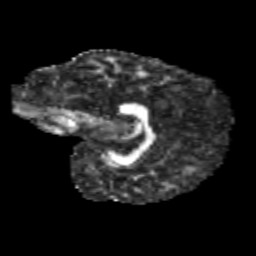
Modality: FA
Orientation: sagittal
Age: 9
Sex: male
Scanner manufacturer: siemens
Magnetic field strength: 3 T
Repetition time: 3.8 s
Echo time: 0.07 s